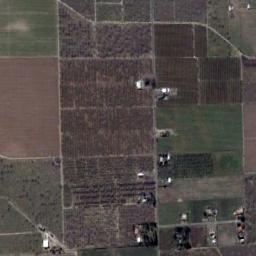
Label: rectangular_farmland